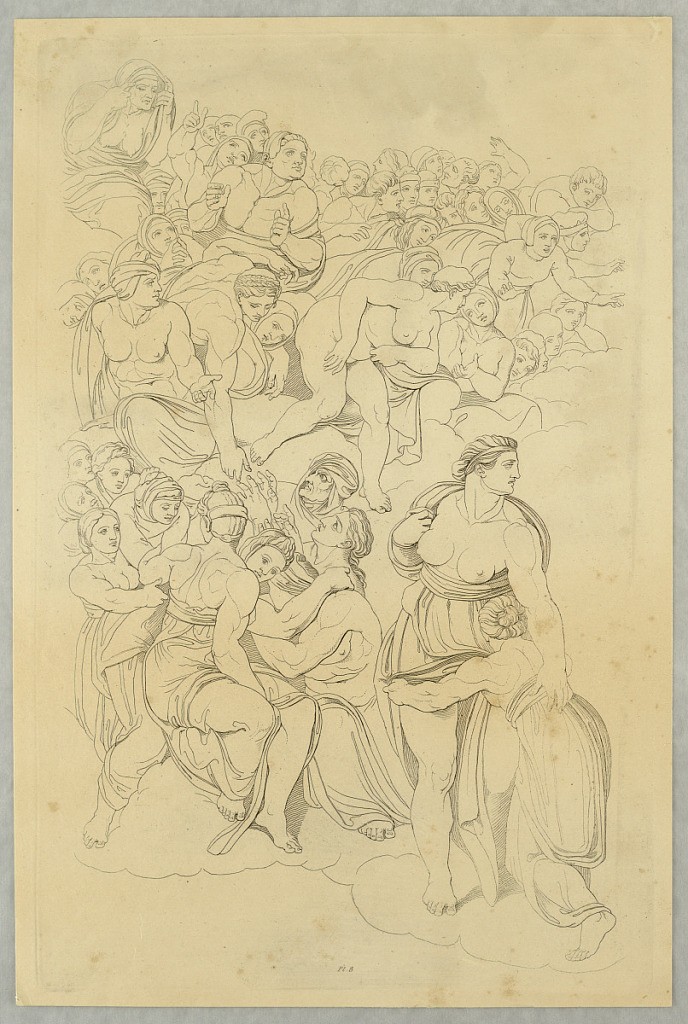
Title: Plate, from Le Jugement Universal
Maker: Tommaso Piroli, Italian, 1752 - 1824
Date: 1808
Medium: Etching on paper
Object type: Print
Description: Plate 8